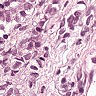
Metastatic tissue present: yes